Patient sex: F
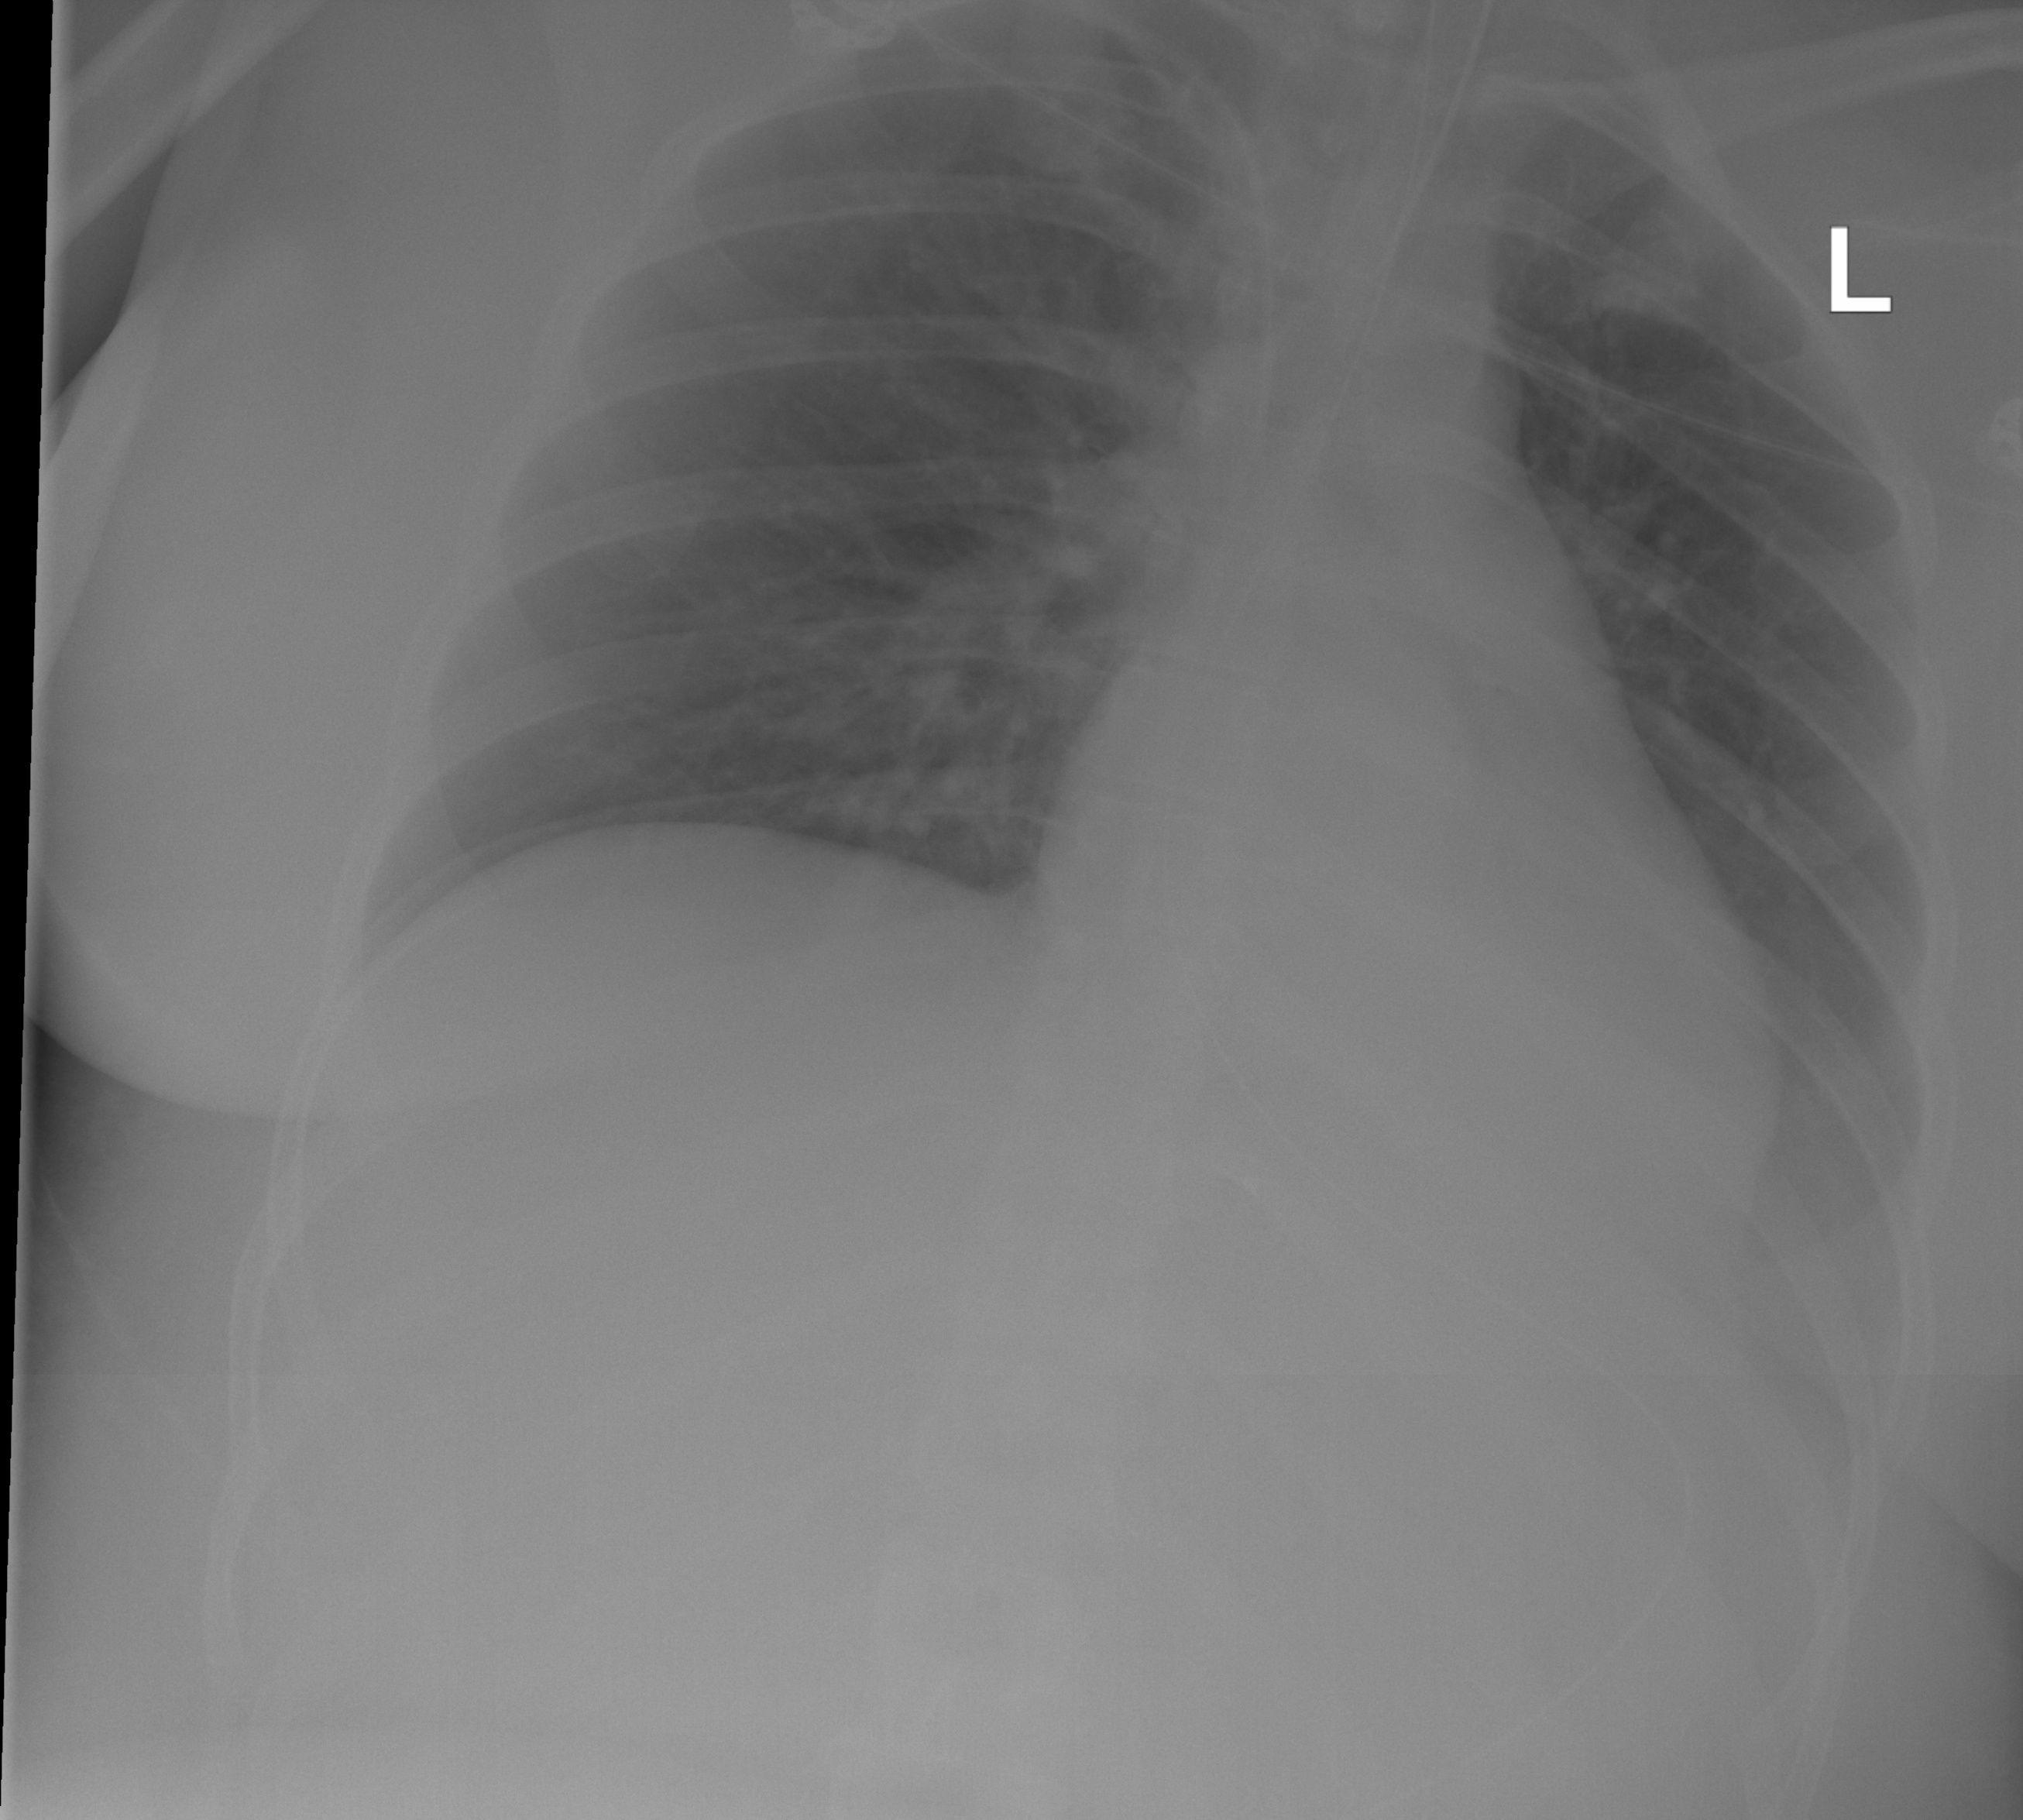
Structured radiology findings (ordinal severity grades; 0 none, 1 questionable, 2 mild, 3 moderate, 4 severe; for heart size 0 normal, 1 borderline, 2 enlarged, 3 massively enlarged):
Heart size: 0
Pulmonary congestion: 0
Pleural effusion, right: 0
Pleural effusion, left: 2
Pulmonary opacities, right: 2
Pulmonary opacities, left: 0
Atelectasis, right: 0
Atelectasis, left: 2